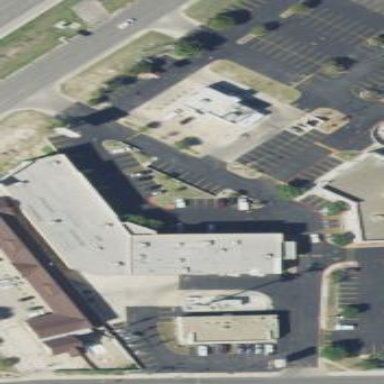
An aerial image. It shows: Strip mall building.